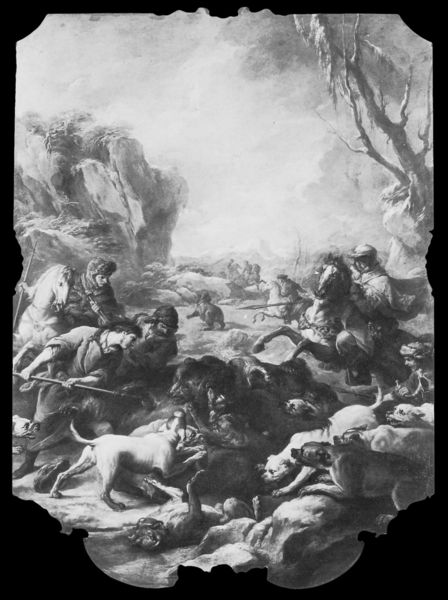
Titel: Die Bärenjagd
Künstler: Carle van Loo
Institution: Amiens, Musée de Picardie
Schlagwörter: angriff, baum, gemälde, himmel, kampf, kämpfer, weiß, landschaft, menschen, männer, schwarz, hund, hunde, tier, tiere, malerei, mütze, tod, tot, ast, stamm, mantel, pferd, pferde, reiter, reiten, fels, dunst, nebel, kahl, krieg, schlacht, lanze, druck, leichen, verletzte, waffe, jagd, jäger, krieger, treibjagd, töten, hatz, bär, araber, schlachtfeld, reißen, schlcht